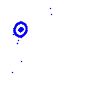
Particle: electron